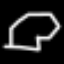
Label: octagon